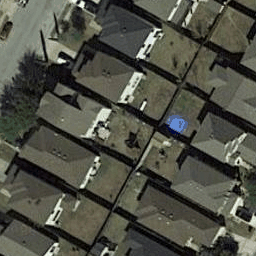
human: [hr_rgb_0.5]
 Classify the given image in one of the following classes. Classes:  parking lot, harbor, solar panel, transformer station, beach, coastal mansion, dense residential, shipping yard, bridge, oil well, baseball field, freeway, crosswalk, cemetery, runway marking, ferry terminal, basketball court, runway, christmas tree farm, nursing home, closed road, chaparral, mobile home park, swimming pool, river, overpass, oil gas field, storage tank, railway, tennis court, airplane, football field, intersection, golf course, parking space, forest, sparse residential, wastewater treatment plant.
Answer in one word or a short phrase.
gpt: dense residential